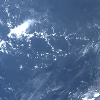
Label: water